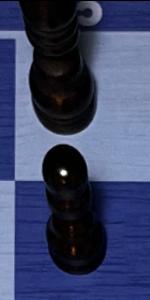
Label: Pawn_Black